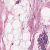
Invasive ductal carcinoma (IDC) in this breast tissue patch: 0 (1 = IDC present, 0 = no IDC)